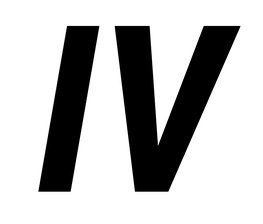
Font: Roboto-Italic_Condensed_Bold_Italic